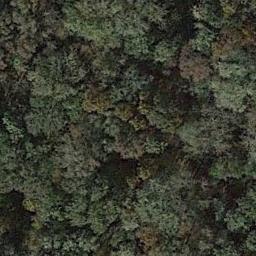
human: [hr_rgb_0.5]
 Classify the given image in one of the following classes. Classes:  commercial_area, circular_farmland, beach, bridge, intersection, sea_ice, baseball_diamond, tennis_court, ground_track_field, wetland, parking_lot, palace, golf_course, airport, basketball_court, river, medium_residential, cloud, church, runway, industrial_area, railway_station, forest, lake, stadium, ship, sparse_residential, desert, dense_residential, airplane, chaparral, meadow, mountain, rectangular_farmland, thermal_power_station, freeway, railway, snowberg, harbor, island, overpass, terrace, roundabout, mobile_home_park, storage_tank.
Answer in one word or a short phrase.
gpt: forest